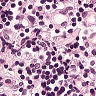
Metastatic tissue present: no